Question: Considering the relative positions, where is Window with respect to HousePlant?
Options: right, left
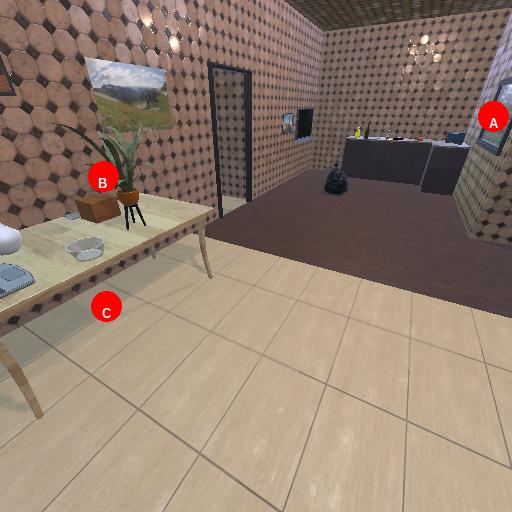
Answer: right